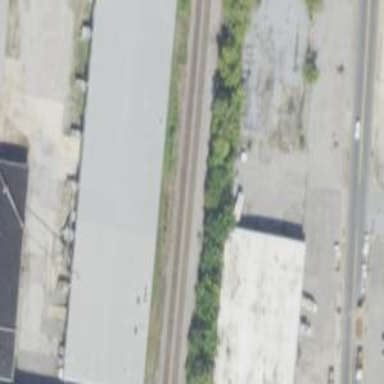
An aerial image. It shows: Abandoned railway.